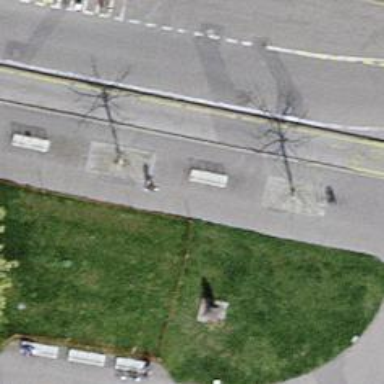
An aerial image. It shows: White bench.